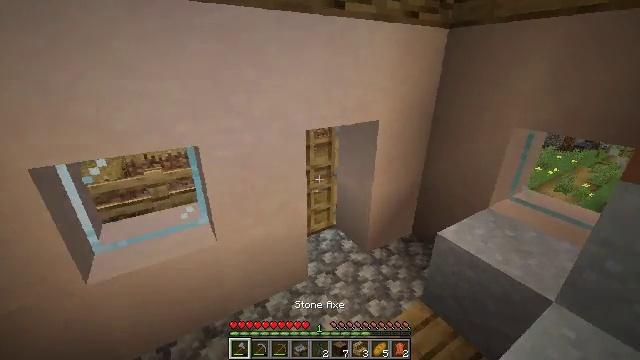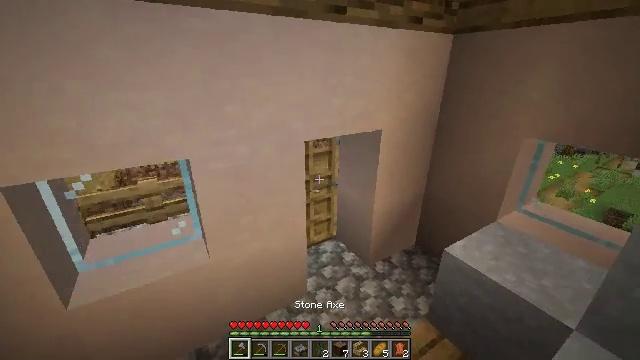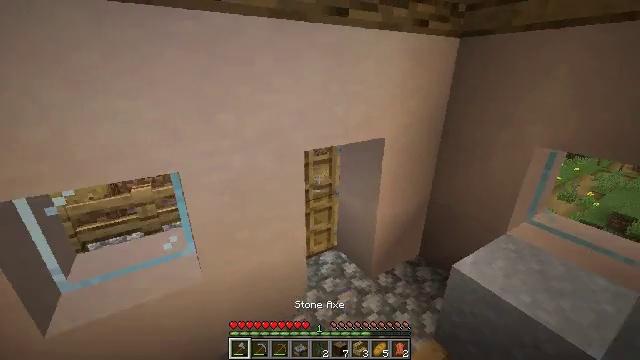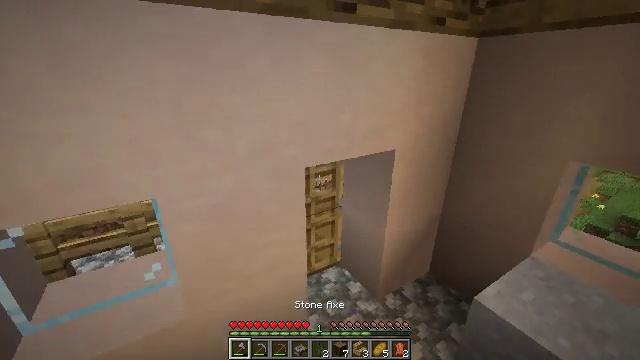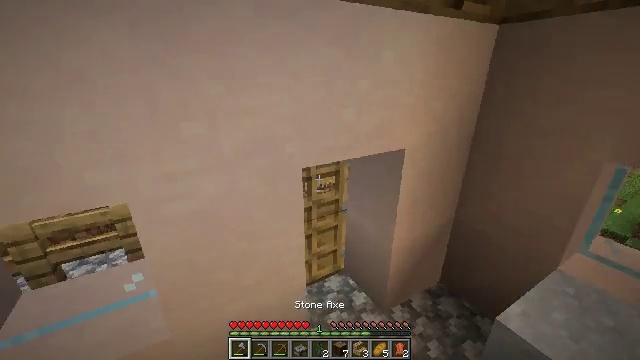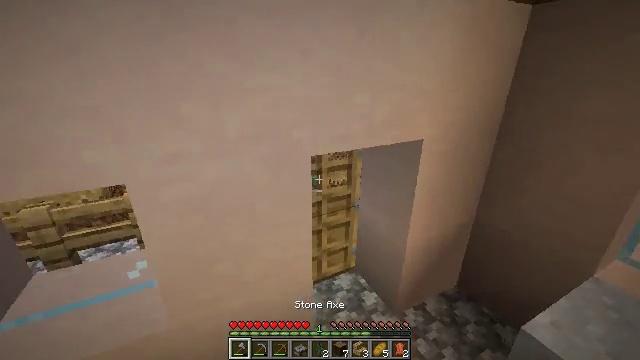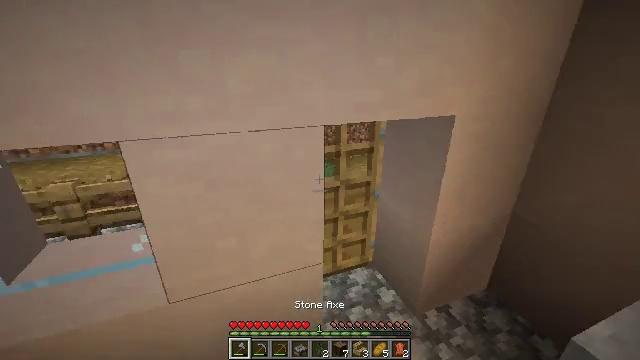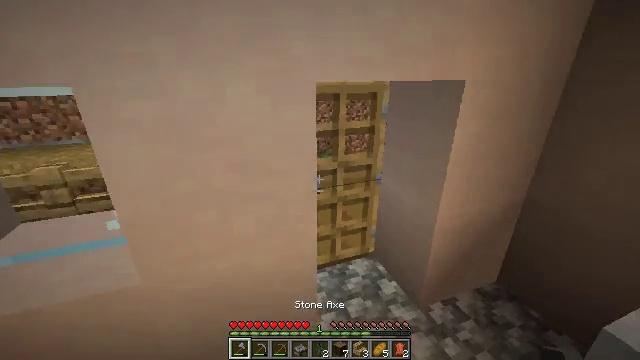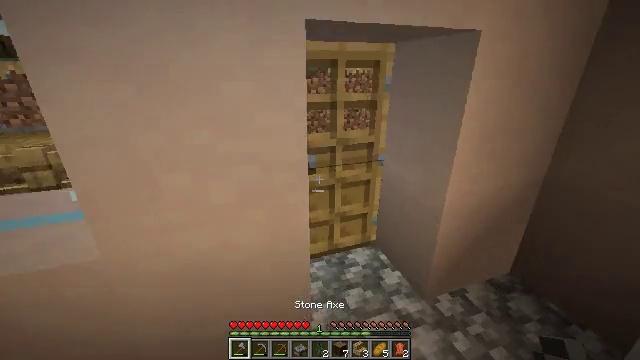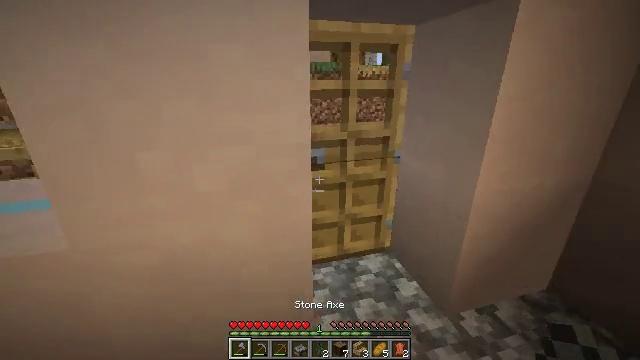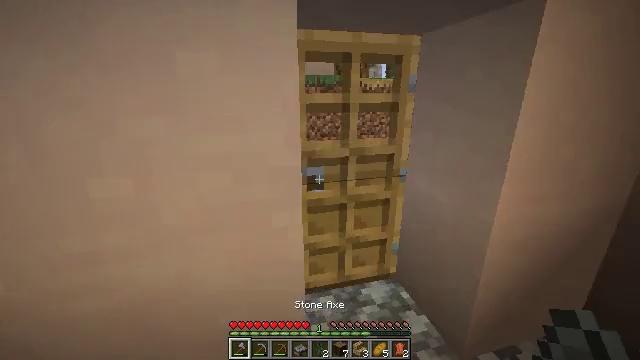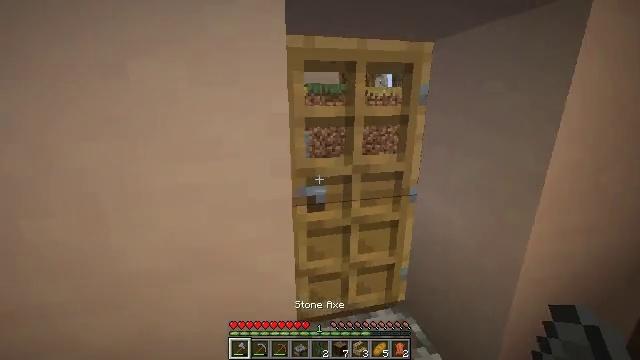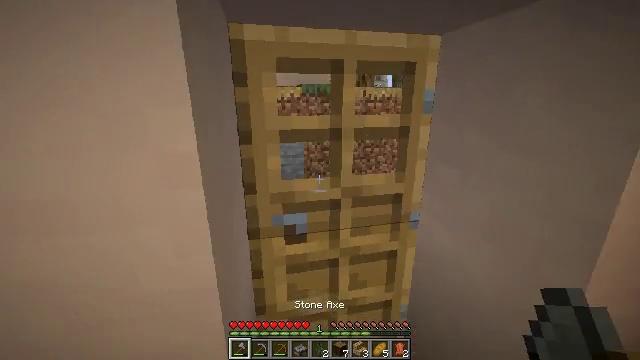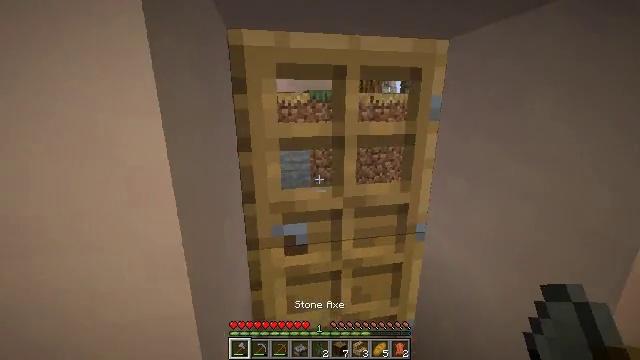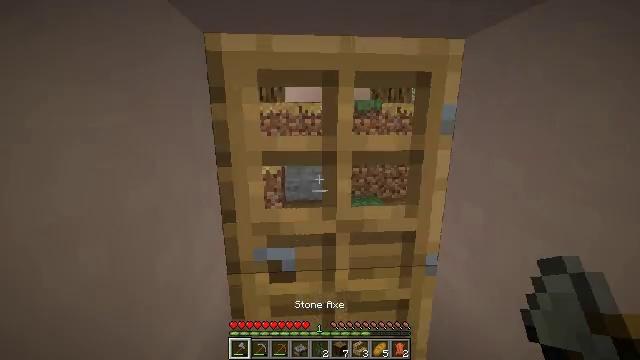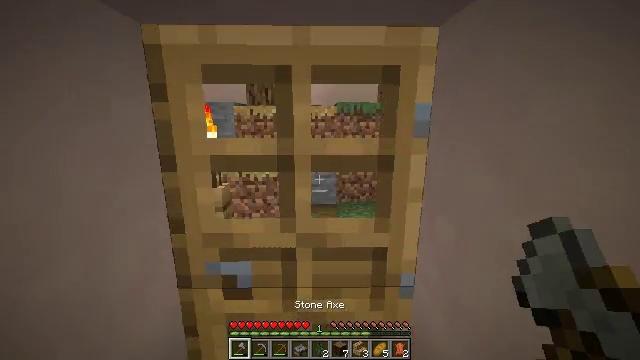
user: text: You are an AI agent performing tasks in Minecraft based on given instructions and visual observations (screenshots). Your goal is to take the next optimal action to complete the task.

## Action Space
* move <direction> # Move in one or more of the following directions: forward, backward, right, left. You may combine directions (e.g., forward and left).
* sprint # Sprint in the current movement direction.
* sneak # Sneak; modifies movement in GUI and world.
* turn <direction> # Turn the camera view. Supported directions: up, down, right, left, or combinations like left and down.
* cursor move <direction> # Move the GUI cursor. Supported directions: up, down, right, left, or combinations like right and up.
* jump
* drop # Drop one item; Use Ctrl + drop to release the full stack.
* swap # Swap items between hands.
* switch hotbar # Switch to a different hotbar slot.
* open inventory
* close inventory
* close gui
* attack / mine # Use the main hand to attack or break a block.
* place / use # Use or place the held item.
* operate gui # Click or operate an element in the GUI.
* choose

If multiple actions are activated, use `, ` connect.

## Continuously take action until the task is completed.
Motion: motion action
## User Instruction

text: Get the fletching table back into the inventory.
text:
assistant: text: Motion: move forward, turn up
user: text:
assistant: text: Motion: move forward
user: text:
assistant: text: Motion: move forward
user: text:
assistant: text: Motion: move forward and move right, turn left
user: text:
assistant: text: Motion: move forward and move right, turn left
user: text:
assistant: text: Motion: move forward and move right, turn left, use / place
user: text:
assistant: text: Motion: move forward, use / place
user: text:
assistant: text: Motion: move forward, use / place
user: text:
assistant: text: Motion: move forward, turn left and up
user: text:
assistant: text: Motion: move forward, turn left and up
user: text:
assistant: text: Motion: move forward, turn left and up
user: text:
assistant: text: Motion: move forward and move right
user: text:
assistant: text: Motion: move forward and move right, turn left and up
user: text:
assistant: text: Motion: move forward and move right, turn left and up
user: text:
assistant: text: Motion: move forward and move right, turn left
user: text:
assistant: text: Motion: move forward and move right, use / place
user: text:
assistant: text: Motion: move forward, turn left, use / place
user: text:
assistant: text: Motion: move forward, turn left and down, use / place
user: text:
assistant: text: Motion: move forward, turn left
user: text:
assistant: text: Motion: move forward
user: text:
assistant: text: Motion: move forward
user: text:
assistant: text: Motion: move forward, turn left
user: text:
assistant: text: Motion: move forward and move right, turn left
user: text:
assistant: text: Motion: move forward and move right, turn left
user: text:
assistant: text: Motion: move forward and move right, turn left
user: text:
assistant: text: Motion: move forward and move right, turn left and up
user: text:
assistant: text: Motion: move forward and move right, turn left and up
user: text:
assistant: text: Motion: turn left and up
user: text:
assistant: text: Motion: turn left
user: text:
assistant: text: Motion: turn left